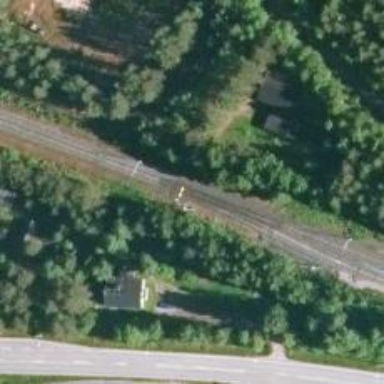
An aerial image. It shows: Railway with continuous electrified contact lines.